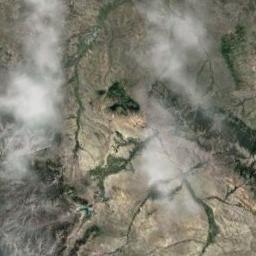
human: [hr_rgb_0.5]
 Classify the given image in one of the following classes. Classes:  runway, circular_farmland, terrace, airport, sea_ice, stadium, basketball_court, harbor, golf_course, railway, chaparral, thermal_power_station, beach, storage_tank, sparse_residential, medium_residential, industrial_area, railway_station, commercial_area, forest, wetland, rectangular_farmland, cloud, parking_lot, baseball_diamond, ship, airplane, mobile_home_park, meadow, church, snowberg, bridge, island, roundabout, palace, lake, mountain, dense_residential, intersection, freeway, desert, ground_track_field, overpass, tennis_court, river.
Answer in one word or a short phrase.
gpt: cloud